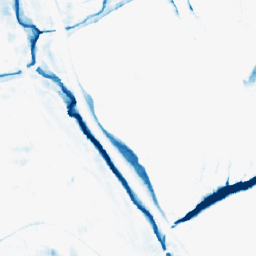
Category: morphological
Decomposition family: morphological_square
Decomposition parameters: operation: closing
size: 15
Upsampling method: nearest
Upsampling parameters: scale: 2
Upsampling scale: 2